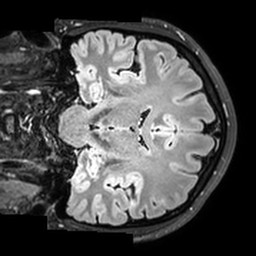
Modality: T2w
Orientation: coronal
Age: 25
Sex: male
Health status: healthy
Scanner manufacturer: philips
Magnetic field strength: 3 T
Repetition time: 5 s
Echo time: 0.334 s